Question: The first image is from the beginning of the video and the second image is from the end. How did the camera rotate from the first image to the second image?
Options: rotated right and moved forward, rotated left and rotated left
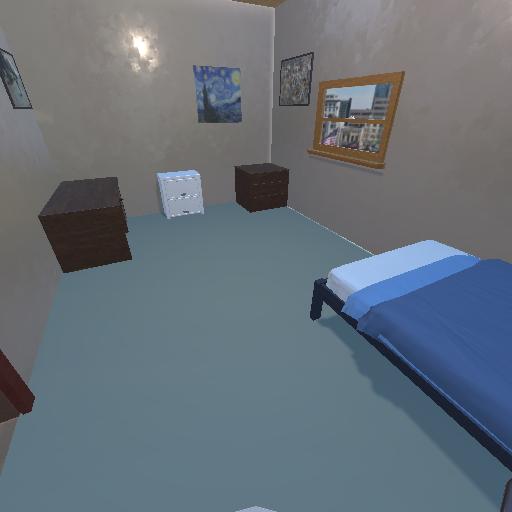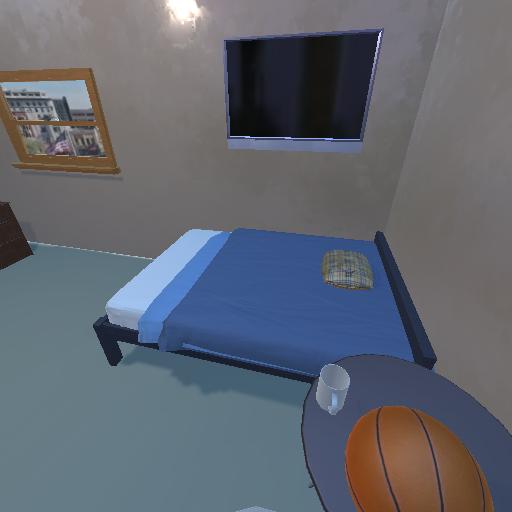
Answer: rotated right and moved forward